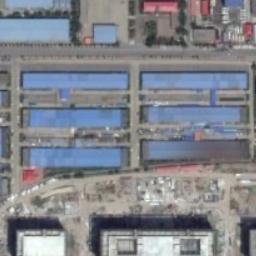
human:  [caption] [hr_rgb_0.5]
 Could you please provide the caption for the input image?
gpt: The industrial area has some strip blue workshops and other colors of workshops and some roads go through the industrial area .

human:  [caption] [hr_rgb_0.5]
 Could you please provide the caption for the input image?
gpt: Houses in the industrial area have blue roofs .

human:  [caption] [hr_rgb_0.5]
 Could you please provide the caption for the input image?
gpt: Many houses of different shapes and sizes are in the industrial area .

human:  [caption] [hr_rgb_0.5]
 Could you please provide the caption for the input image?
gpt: There are factories and roads in an industrial area, And there are open-air items, .

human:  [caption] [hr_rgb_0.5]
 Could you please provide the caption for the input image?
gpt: There are some blue buildings on the industrial area .